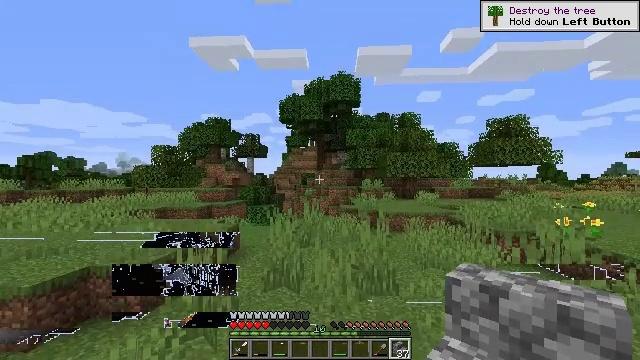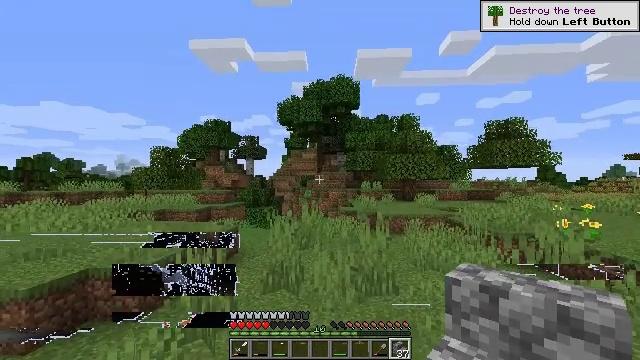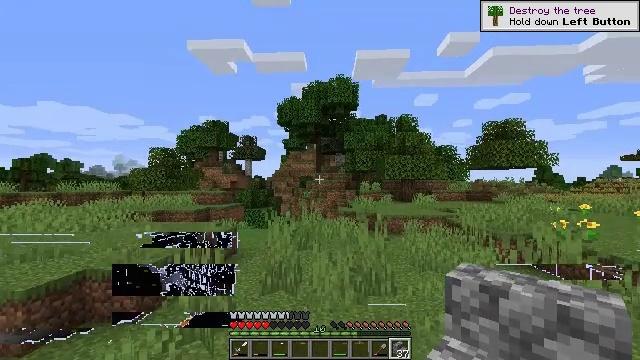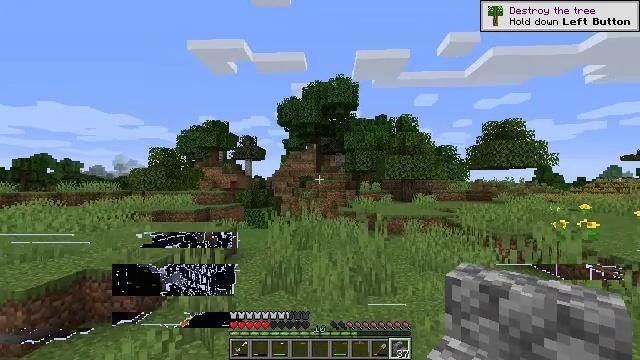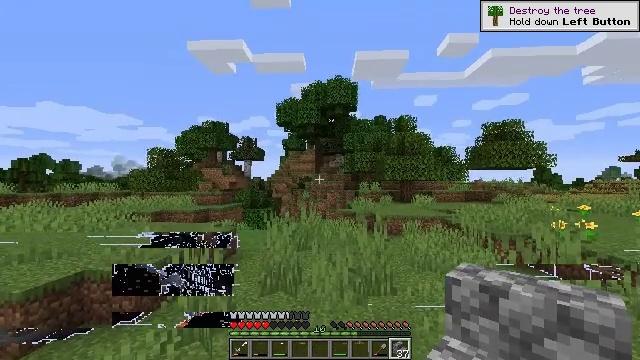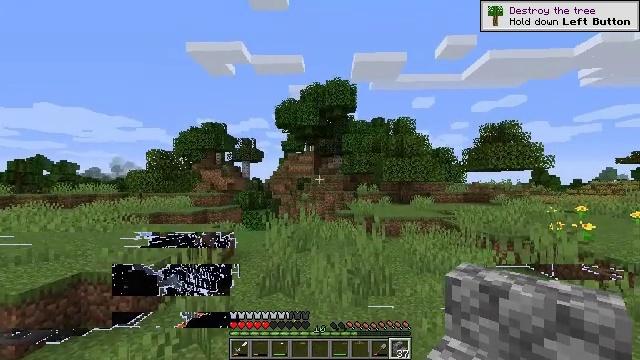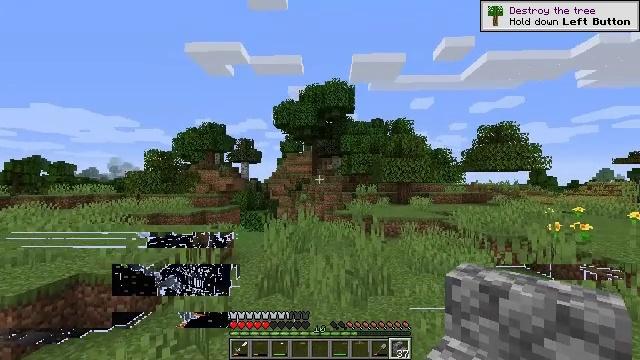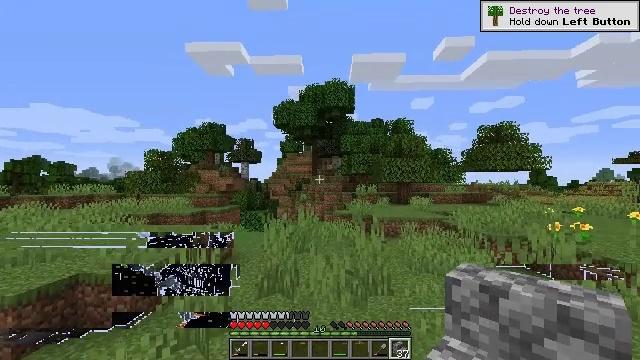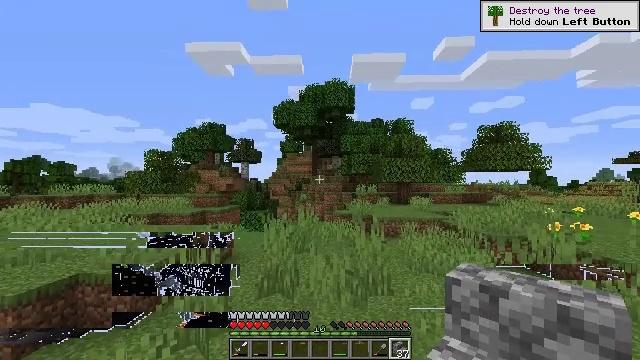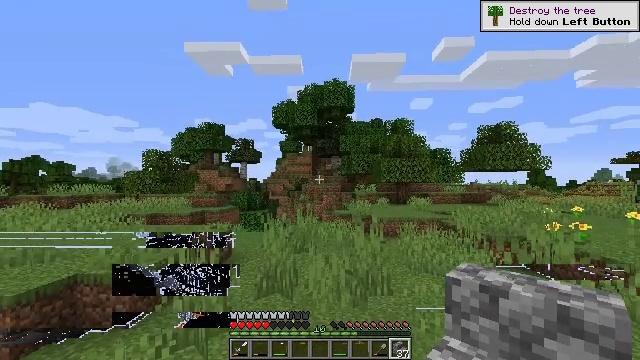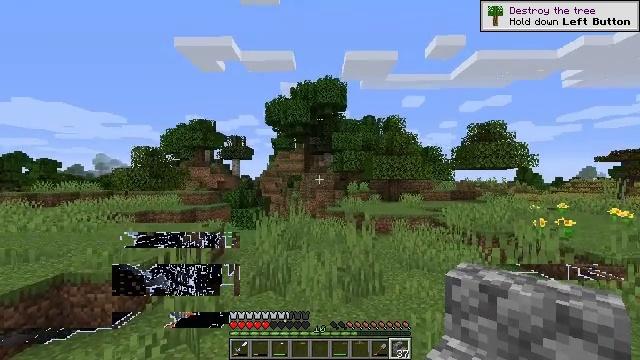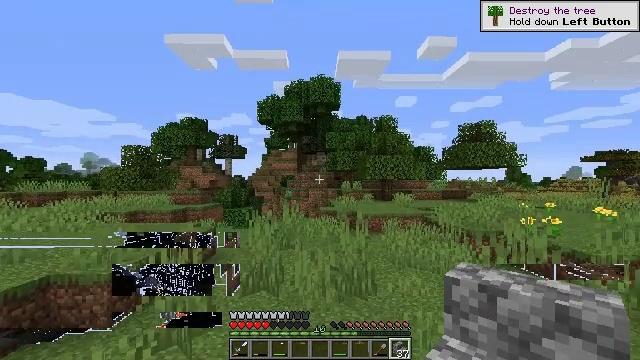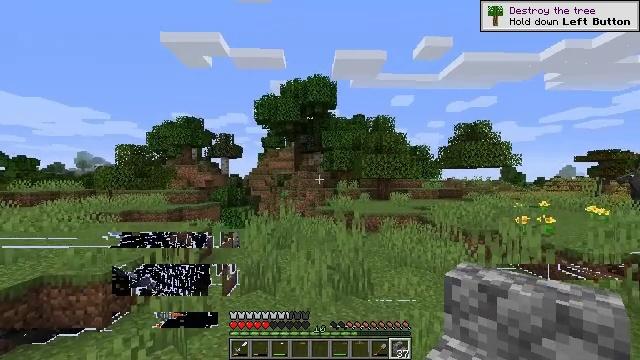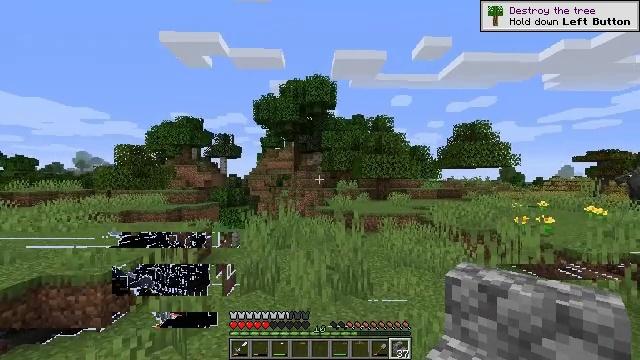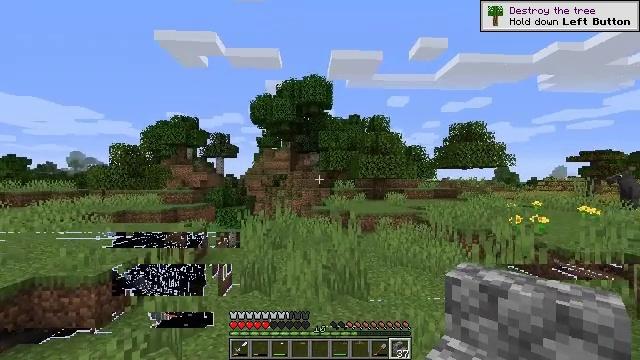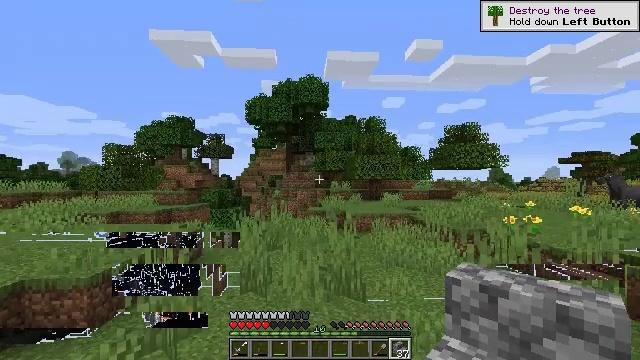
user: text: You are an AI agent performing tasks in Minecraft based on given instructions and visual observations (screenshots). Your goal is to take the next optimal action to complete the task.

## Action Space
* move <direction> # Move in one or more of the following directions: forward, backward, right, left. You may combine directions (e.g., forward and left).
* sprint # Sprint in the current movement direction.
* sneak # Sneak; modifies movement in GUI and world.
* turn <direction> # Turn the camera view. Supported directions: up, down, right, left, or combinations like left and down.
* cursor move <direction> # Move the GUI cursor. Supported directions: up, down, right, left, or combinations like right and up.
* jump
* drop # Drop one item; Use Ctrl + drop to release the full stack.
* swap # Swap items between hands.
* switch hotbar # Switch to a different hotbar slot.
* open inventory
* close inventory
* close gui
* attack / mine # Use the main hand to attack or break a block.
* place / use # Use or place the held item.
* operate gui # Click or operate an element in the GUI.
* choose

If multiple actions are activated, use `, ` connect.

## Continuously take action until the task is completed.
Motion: motion action
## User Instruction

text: Attack the cobblestone stairs to retrieve it.
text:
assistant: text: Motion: no_op
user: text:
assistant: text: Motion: no_op
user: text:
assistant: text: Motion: no_op
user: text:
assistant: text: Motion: no_op
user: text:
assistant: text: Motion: no_op
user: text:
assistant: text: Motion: no_op
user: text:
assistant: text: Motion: no_op
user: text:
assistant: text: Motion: no_op
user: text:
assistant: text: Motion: no_op
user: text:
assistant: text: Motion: turn right
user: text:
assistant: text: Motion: turn right
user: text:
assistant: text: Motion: no_op
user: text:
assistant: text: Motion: no_op
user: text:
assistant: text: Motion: no_op
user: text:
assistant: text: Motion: no_op
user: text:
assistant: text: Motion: no_op
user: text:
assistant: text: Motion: no_op
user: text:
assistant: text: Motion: no_op
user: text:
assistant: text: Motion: no_op
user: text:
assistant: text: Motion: no_op
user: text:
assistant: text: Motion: no_op
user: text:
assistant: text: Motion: no_op
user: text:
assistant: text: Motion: no_op
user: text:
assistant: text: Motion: no_op
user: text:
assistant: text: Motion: no_op
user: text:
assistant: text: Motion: no_op
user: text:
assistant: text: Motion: no_op
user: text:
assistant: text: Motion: no_op
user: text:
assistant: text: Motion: no_op
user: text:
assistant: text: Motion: no_op